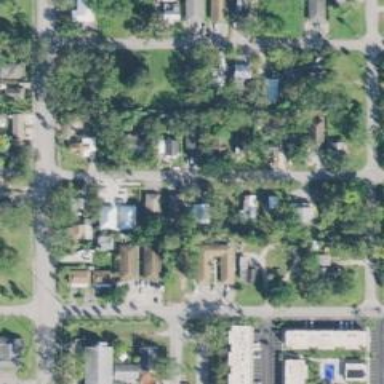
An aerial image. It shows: This residential area consists of single-family homes.